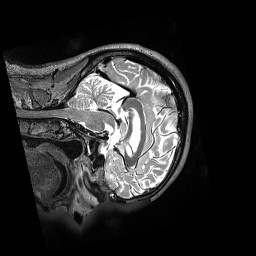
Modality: T2w
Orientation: sagittal
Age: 36
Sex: male